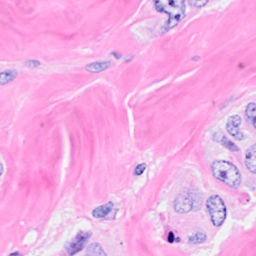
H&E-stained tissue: Breast